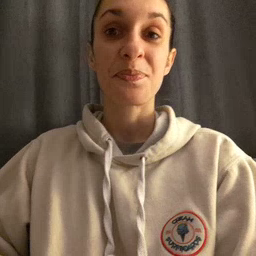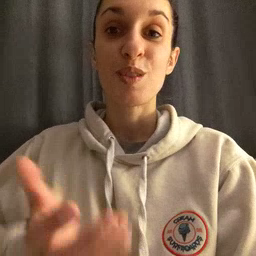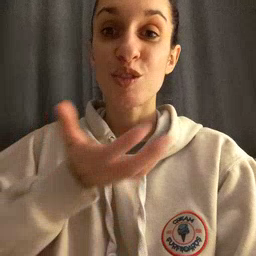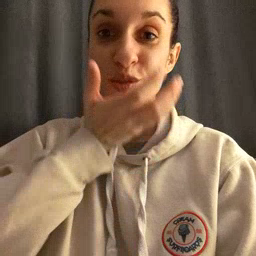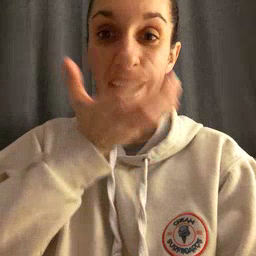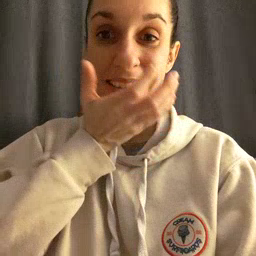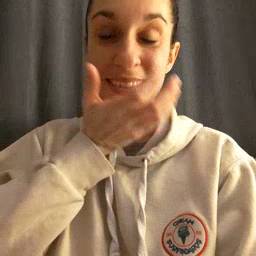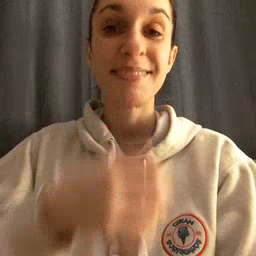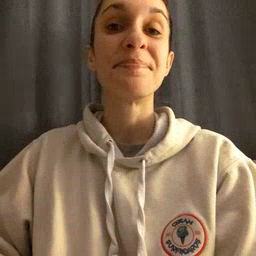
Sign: grass